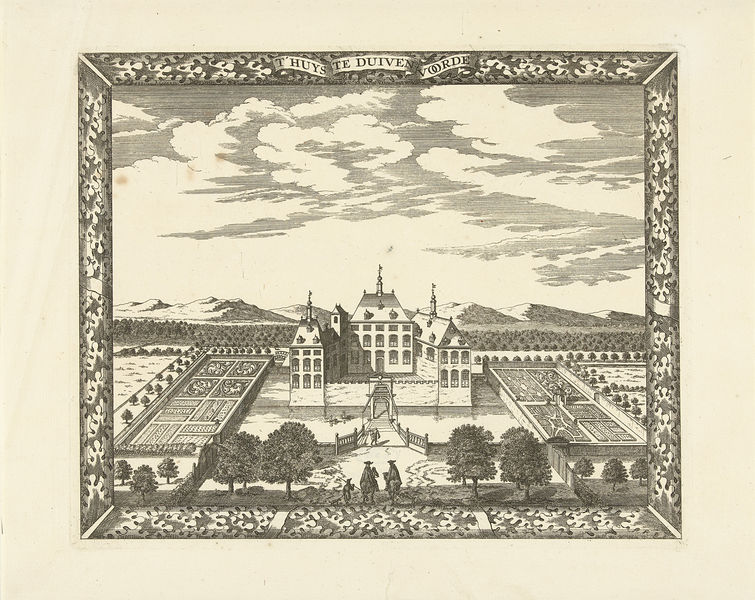
Titel: Kasteel Duivenvoorde te Voorschoten
Künstler: Cornelis Elandts
Standort: Amsterdam
Institution: Rijksmuseum
Schlagwörter: bäume, himmel, men, palace, people, window, black, france, wall, windows, pattern, print, cloud, clouds, horses, sky, tree, building, hills, house, landscape, mountains, nature, netherlands, water, roof, trees, bushes, entrance, garden, plants, drawing, paper, black and white, frame, castle, dog, bridge, fence, baum, flags, park, symetry, ink, walls, gate, mansion, gardens, beauty, home, horse, wolken, fields, chimney, dutch, rich, latin, garten, diagram, schloss, orchard, estate, berge, yellowed, parchment, precise, orderly, neat, litograph, landscaping, pattenrs, opulence, litograph+